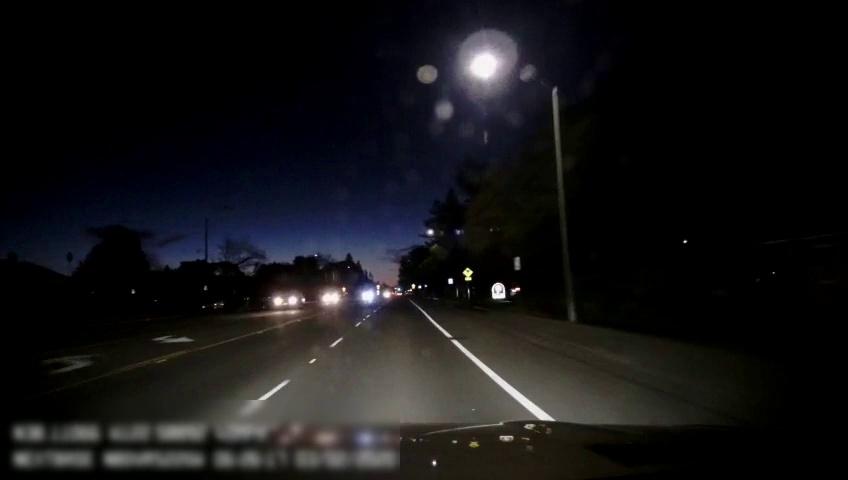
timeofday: Night
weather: Cloudy
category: Drivable Space
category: Vehicles | Car
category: Vehicles | Car
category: Lanes | Current Lane
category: Lanes | Current Lane
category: Lanes | Alternate Lane
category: Traffic | Signs